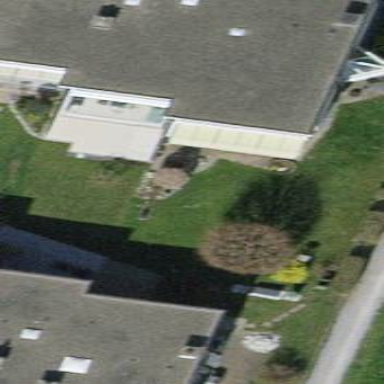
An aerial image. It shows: Terrace building.